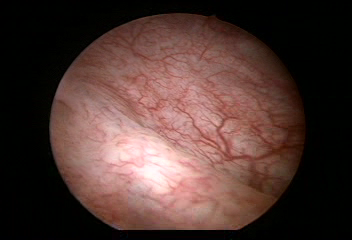
Modality: WLC
Class: Normal mucosa
Bladder cancer association: No